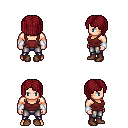
a pixel art fantasy rpg character, male body template, human, light skin, maroon pirate shirt, metal pants, brunette pageboy hairstyle, white cloth bracers, brown shoes, four views (front, back, left, right), 2x2 character sprite sheet, small pixel art, hard edges, no anti-aliasing